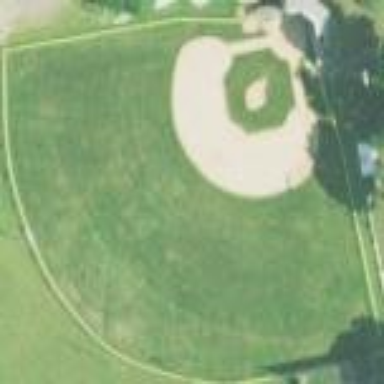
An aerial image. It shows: Baseball pitch for leisure land activities.